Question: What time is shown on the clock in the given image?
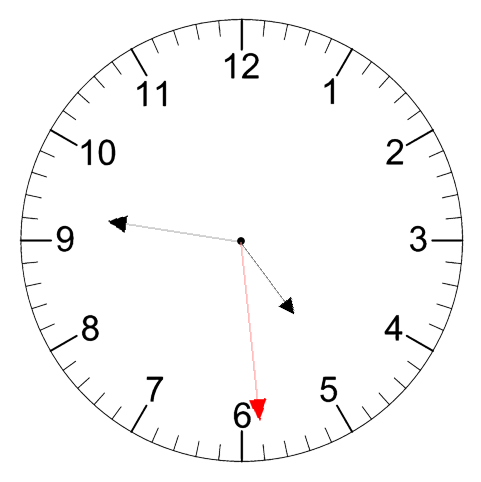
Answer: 04:46:29